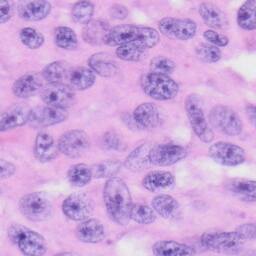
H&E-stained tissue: Skin